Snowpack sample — Snodgrass Mountain, Crested Butte, Colorado (2/4/25, 12:06 PM MST)
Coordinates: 38.923, -106.968
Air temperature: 35 °F
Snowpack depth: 80 cm
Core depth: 80 cm
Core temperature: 32 °F
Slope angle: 14°, slope face: 78°
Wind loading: low
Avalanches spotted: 0
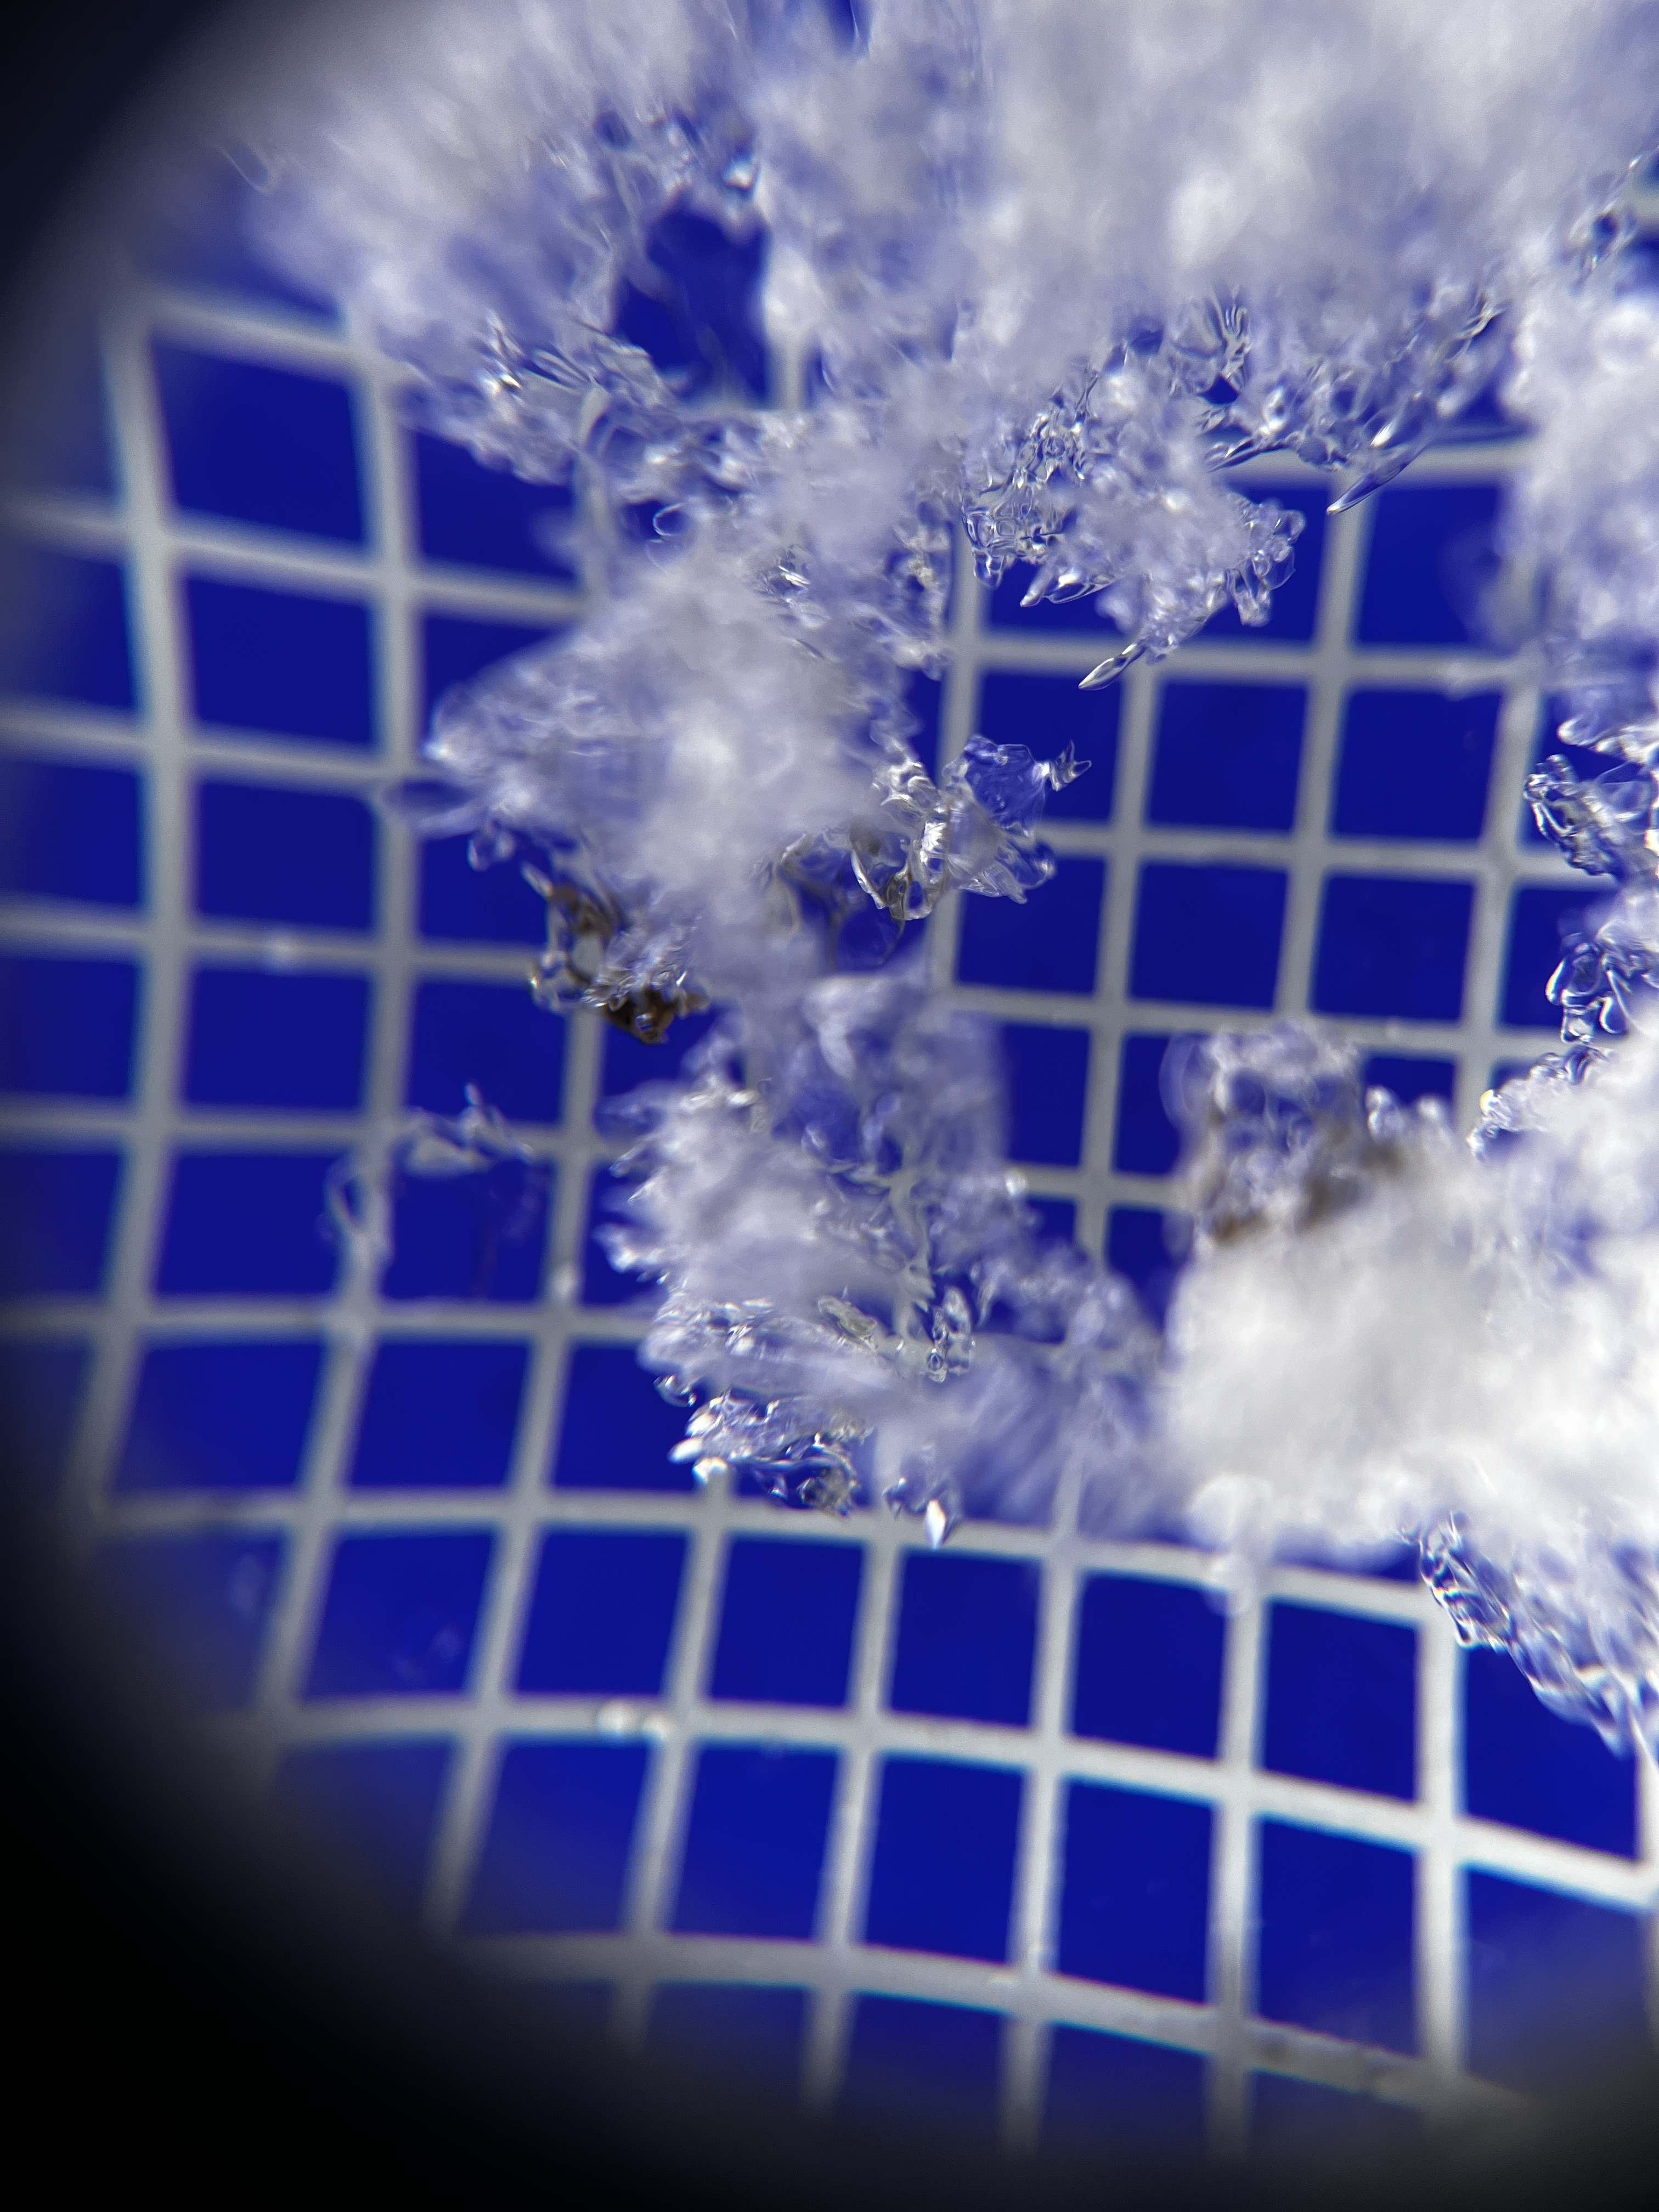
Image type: magnified_profile
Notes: No avalanches nearby, unusually warm weather for the last month reported by residents, Collected 25 yards from treeline